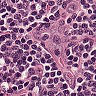
Metastatic tissue present: no